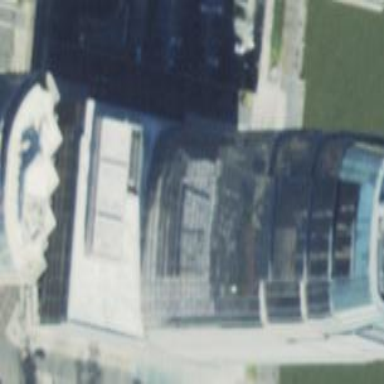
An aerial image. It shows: The building has flat concrete roof.